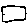
Label: square